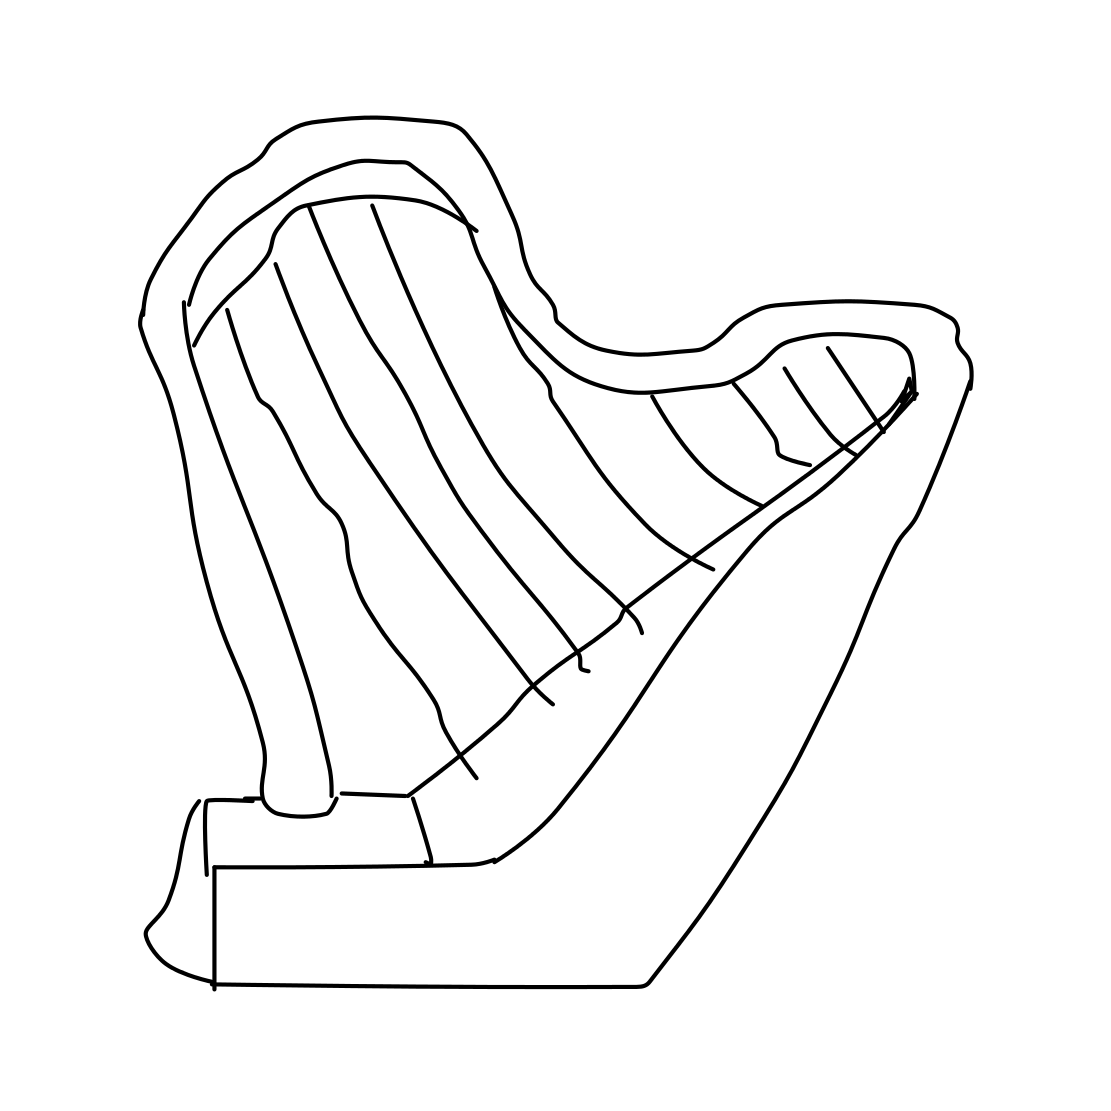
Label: harp